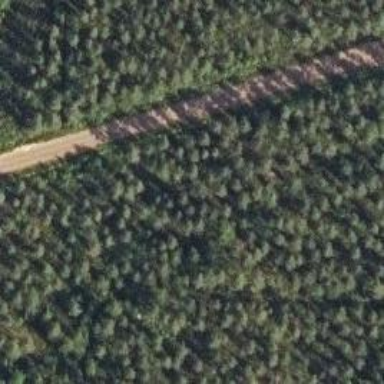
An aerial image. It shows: Unclassified road.